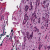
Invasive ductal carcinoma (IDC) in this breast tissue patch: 0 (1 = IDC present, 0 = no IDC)